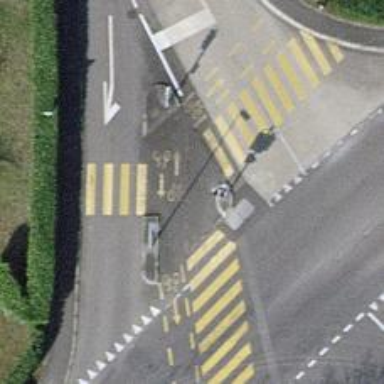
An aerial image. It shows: Asphalt footway.